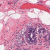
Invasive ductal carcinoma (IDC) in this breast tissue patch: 1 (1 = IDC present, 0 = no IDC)